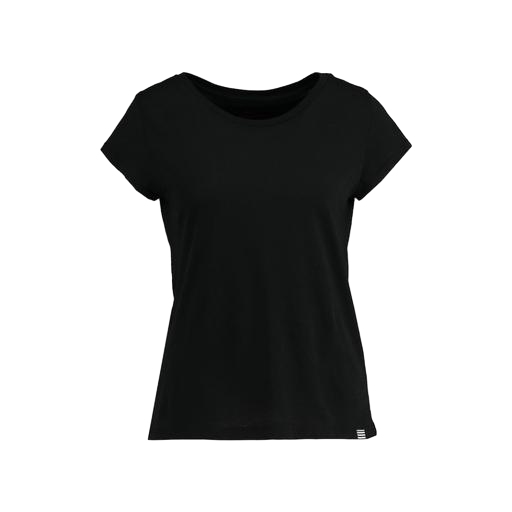
black t-shirt basique jersey, black fitted tee, black t-shirt woman, white background